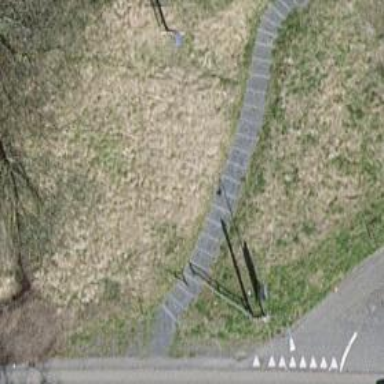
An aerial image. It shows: Set of steps on the road.